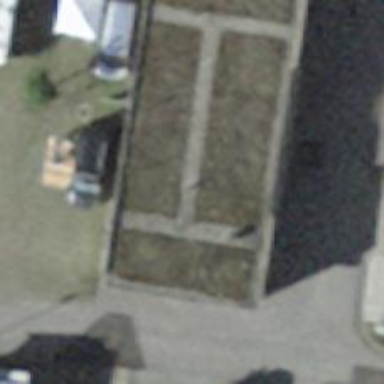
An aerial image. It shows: Toilets.